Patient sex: F
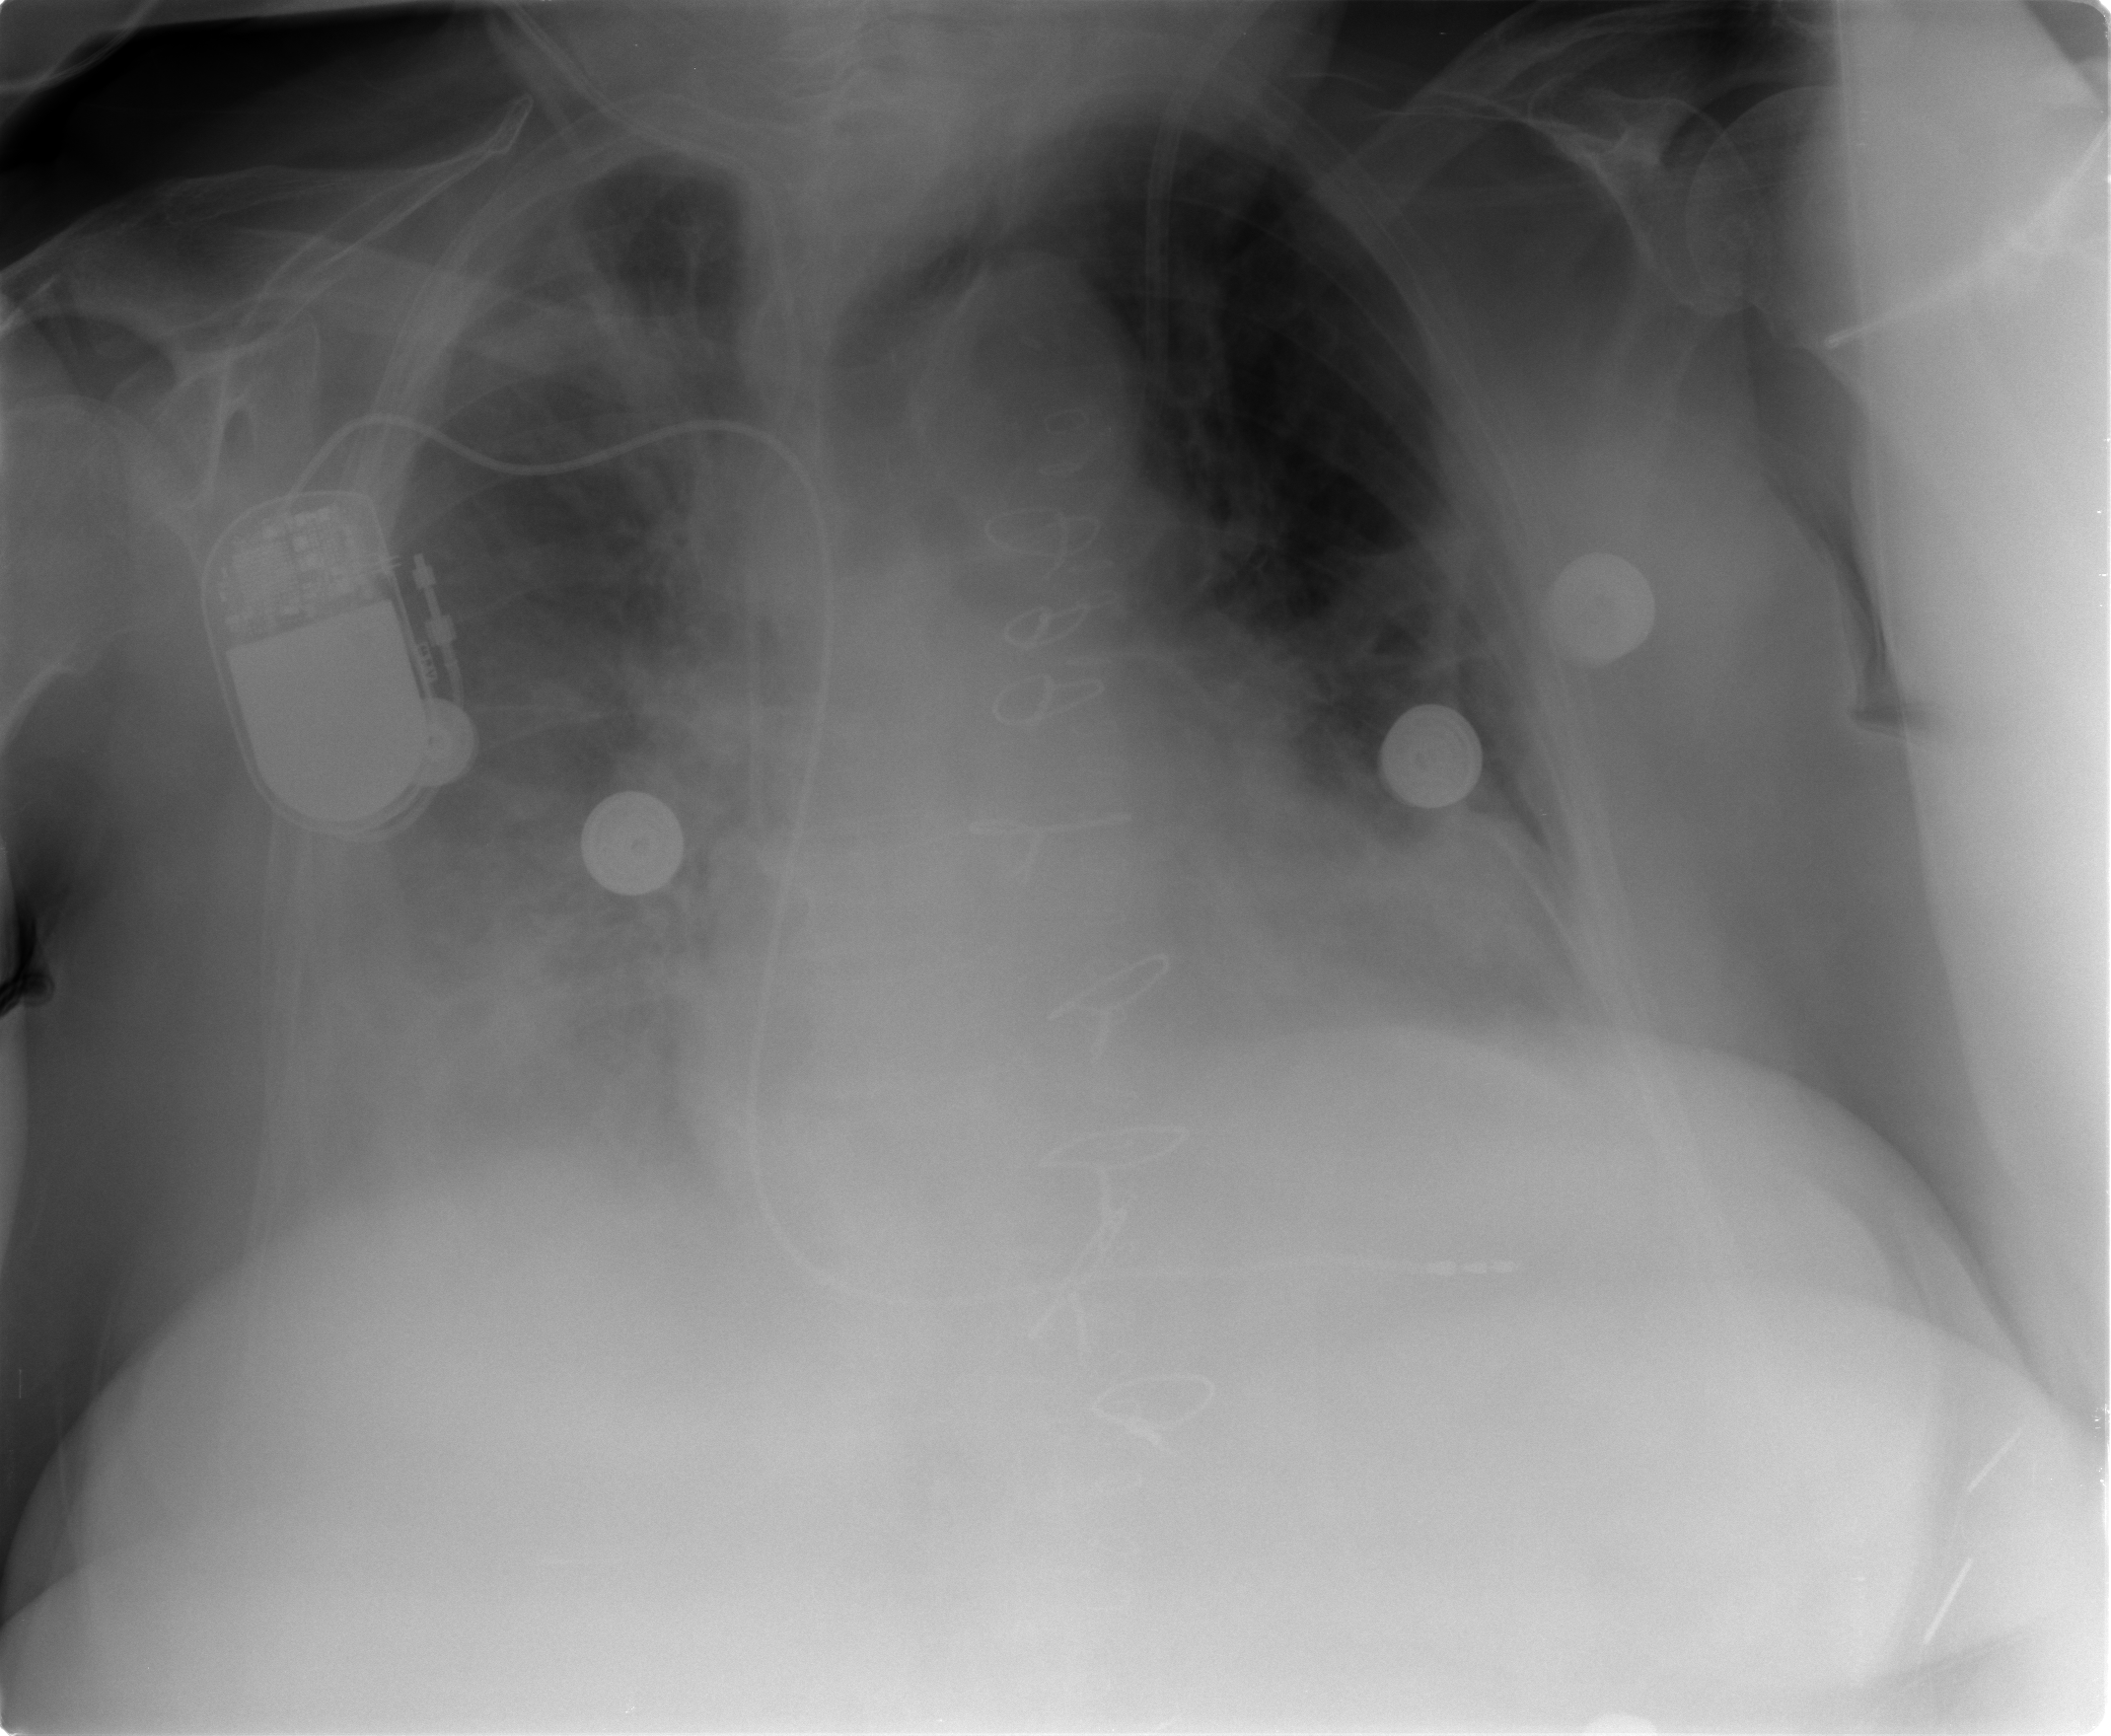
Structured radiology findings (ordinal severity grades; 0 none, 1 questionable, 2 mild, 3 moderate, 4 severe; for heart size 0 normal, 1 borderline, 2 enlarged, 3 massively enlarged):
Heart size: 2
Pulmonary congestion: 2
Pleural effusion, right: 2
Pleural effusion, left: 2
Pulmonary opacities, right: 3
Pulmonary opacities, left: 2
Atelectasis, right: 3
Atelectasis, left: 3